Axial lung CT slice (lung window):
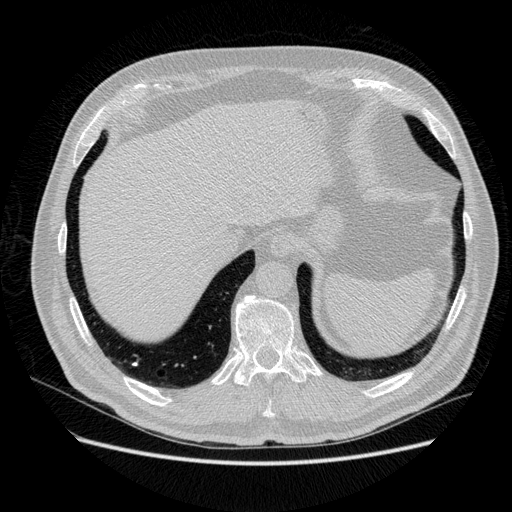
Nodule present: yes
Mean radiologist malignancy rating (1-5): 1